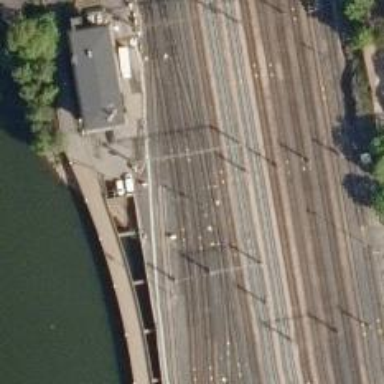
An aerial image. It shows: Railway with continuous electrified contact lines.